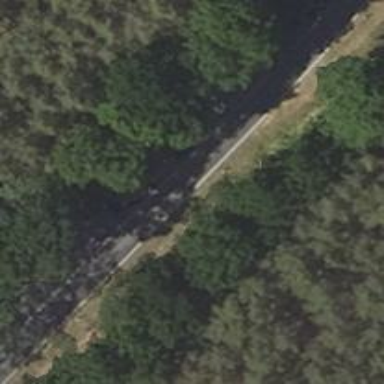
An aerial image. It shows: Secondary road with asphalt surface.